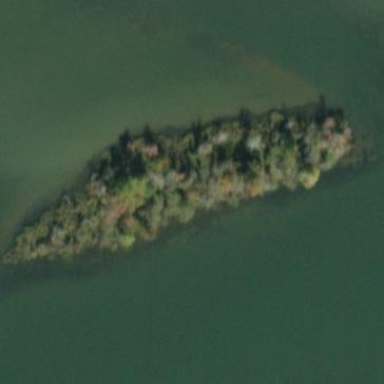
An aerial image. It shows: Island covered with woodland.